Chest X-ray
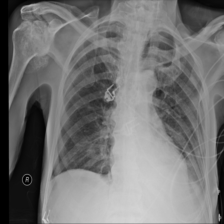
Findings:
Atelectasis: negative
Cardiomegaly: negative
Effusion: negative
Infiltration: positive
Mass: negative
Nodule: negative
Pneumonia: negative
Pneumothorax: negative
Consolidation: negative
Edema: negative
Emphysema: negative
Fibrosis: negative
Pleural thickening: negative
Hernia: negative